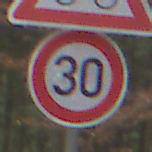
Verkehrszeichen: Geschwindigkeit30
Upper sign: RadverkehrRechts
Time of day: Midday
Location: Outdoor (Nature)
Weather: Overcast
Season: NotSpecified
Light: Natural